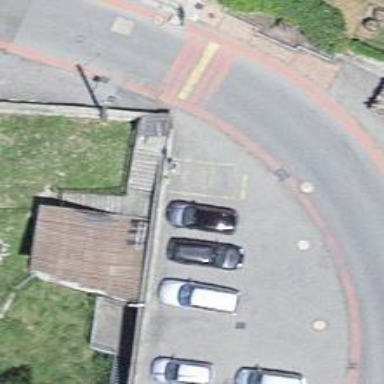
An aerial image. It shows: Charging station.